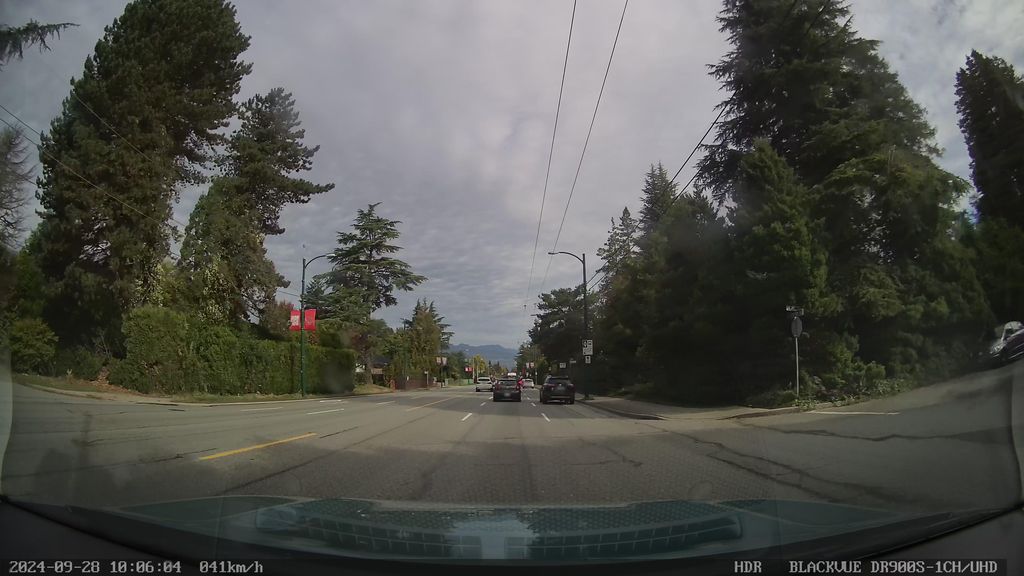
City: vancouver